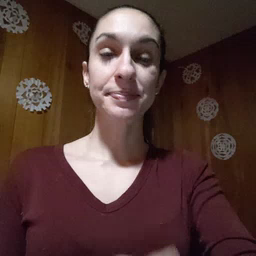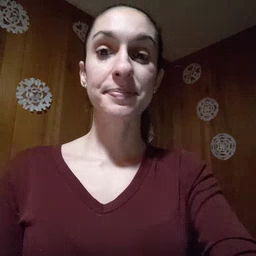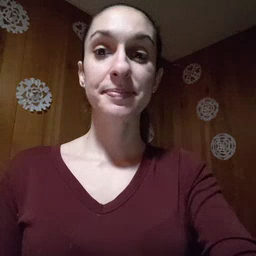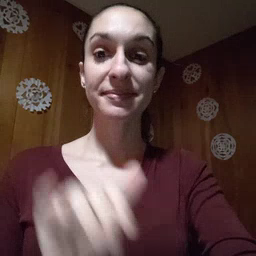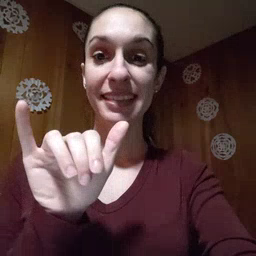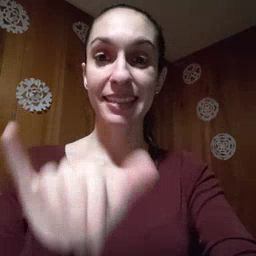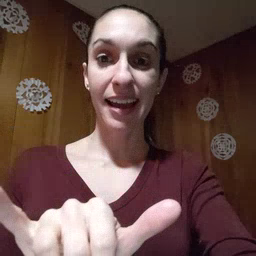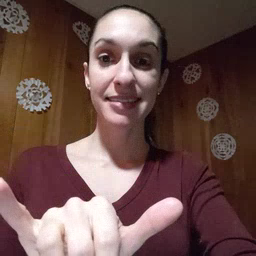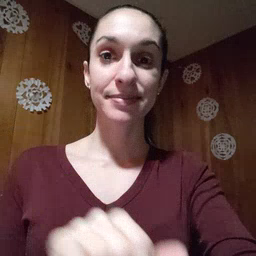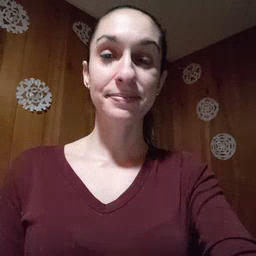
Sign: that